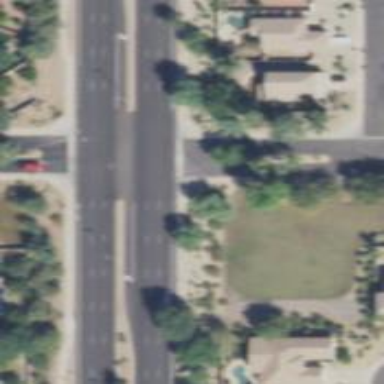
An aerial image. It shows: Secondary road with asphalt surface.